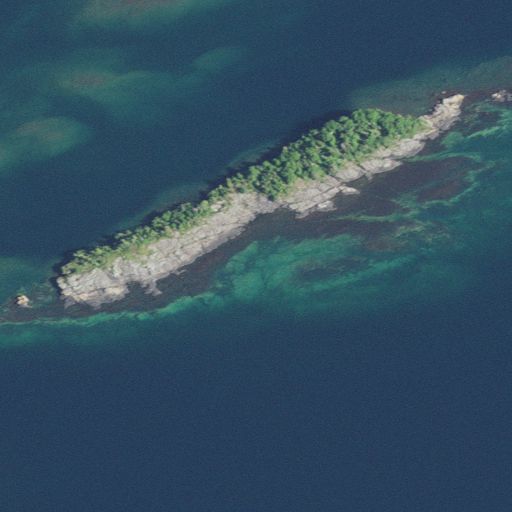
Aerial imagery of island in Michigan named Heron Island containing open water and barren land